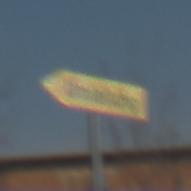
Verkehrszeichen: UmleitungswegweiserLinksweisend
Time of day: MorningAfternoon
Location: Outdoor (Suburban)
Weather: PartlyCloudy
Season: NotSpecified
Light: Natural